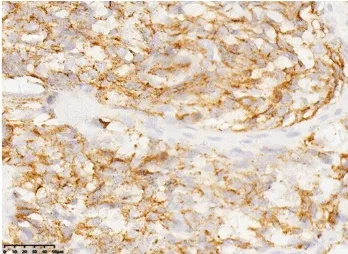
Histochemical and immunohistochemical examinations of the tumor from our case. The neoplasm displayed positive expression of CgA.
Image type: pathology (immunostaining)